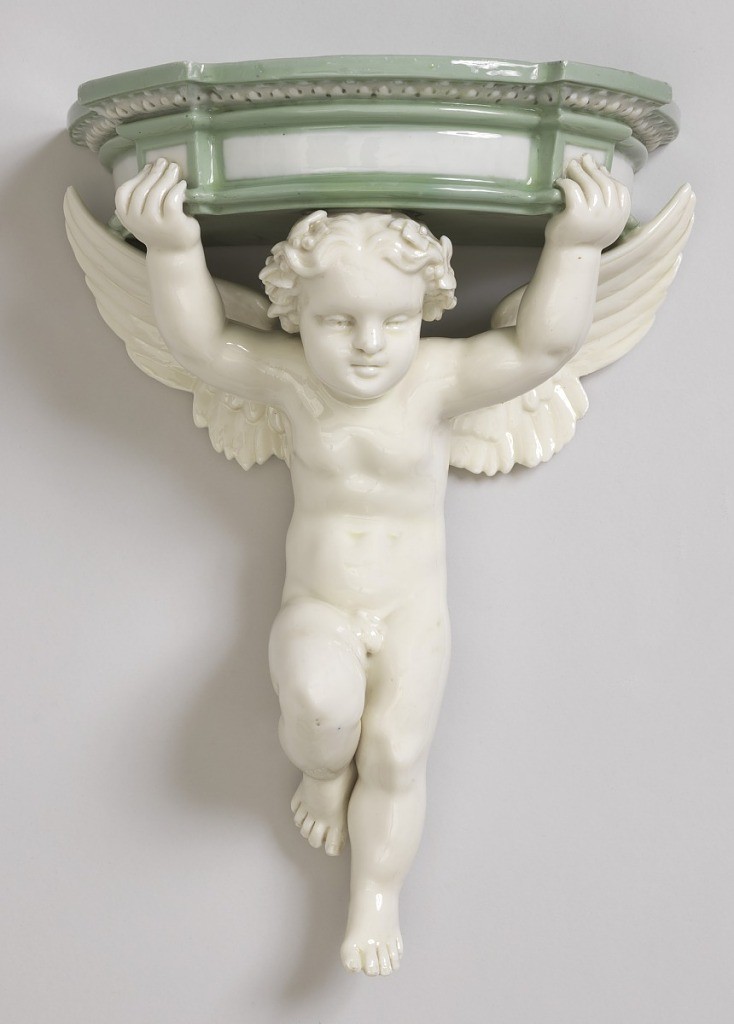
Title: Wall Bracket
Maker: Minton Ceramics Manufactory, English, established 1796
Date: ca. 1880
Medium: porcelain (possibly parian), vitreous enamel
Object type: wall bracket
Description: A putto, wings outstretched and hands raised, supporting a semicircular shelf with moldings in pâte-sur-pâte.